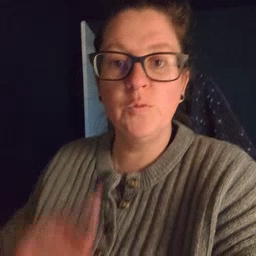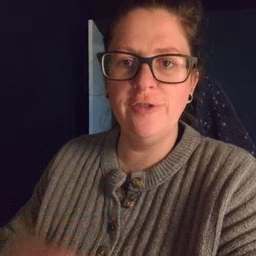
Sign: chair